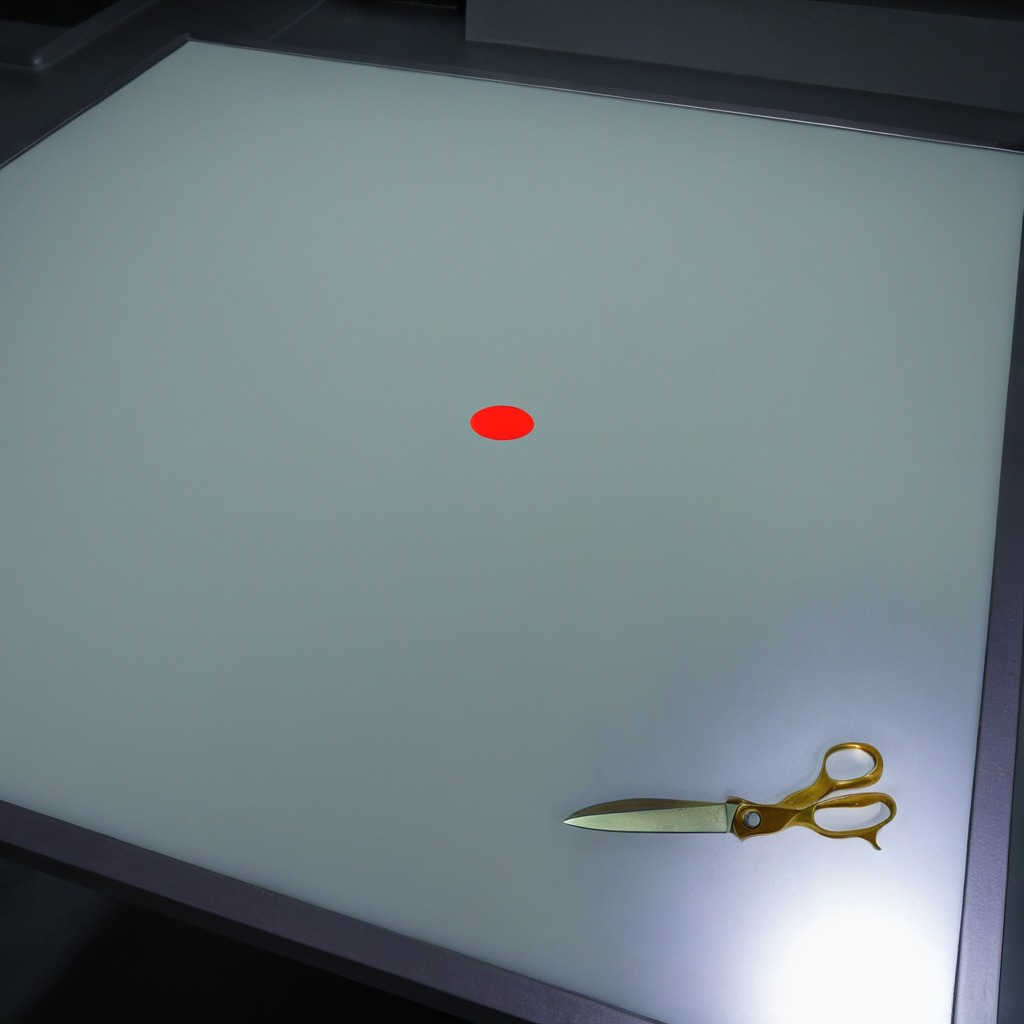
A scissor is lying on the table.